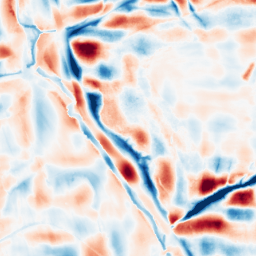
Category: wavelet
Decomposition family: wavelet_dwt
Decomposition parameters: wavelet: db4
level: 5
Upsampling method: linear_exact
Upsampling parameters: scale: 8
Upsampling scale: 8